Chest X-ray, PA view. Patient: 58 years old, sex M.
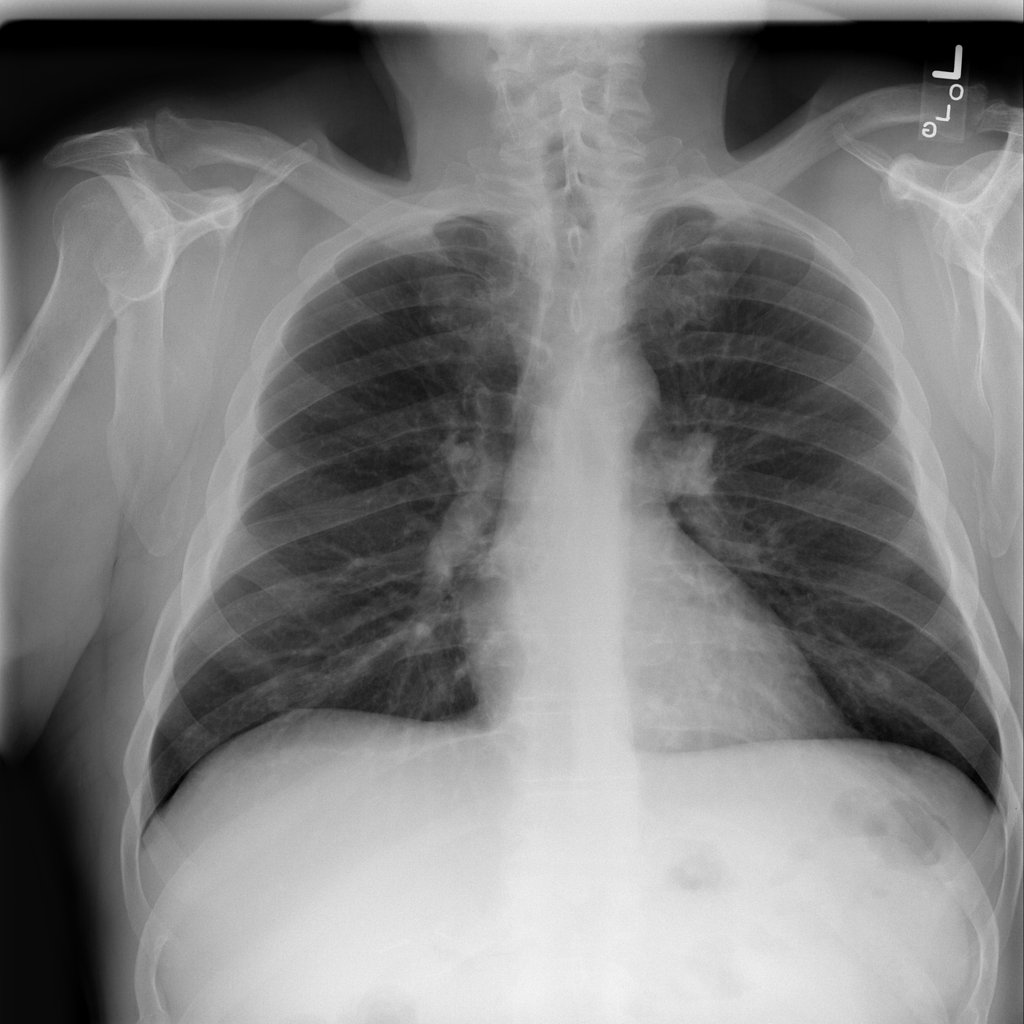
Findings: No Finding